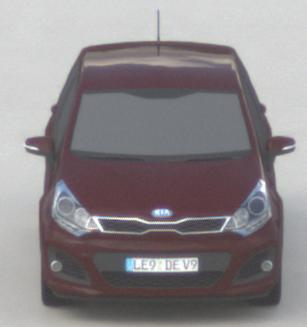
Make: KIA
Model: Rio 1.2
Detailed model: Rio (UB)
Model produced from: 2011/09
Model produced until: 2015/01
Doors: 3
Color: red
Road condition: dry road
Daytime: morning or afternoon
Contrast: low contrast